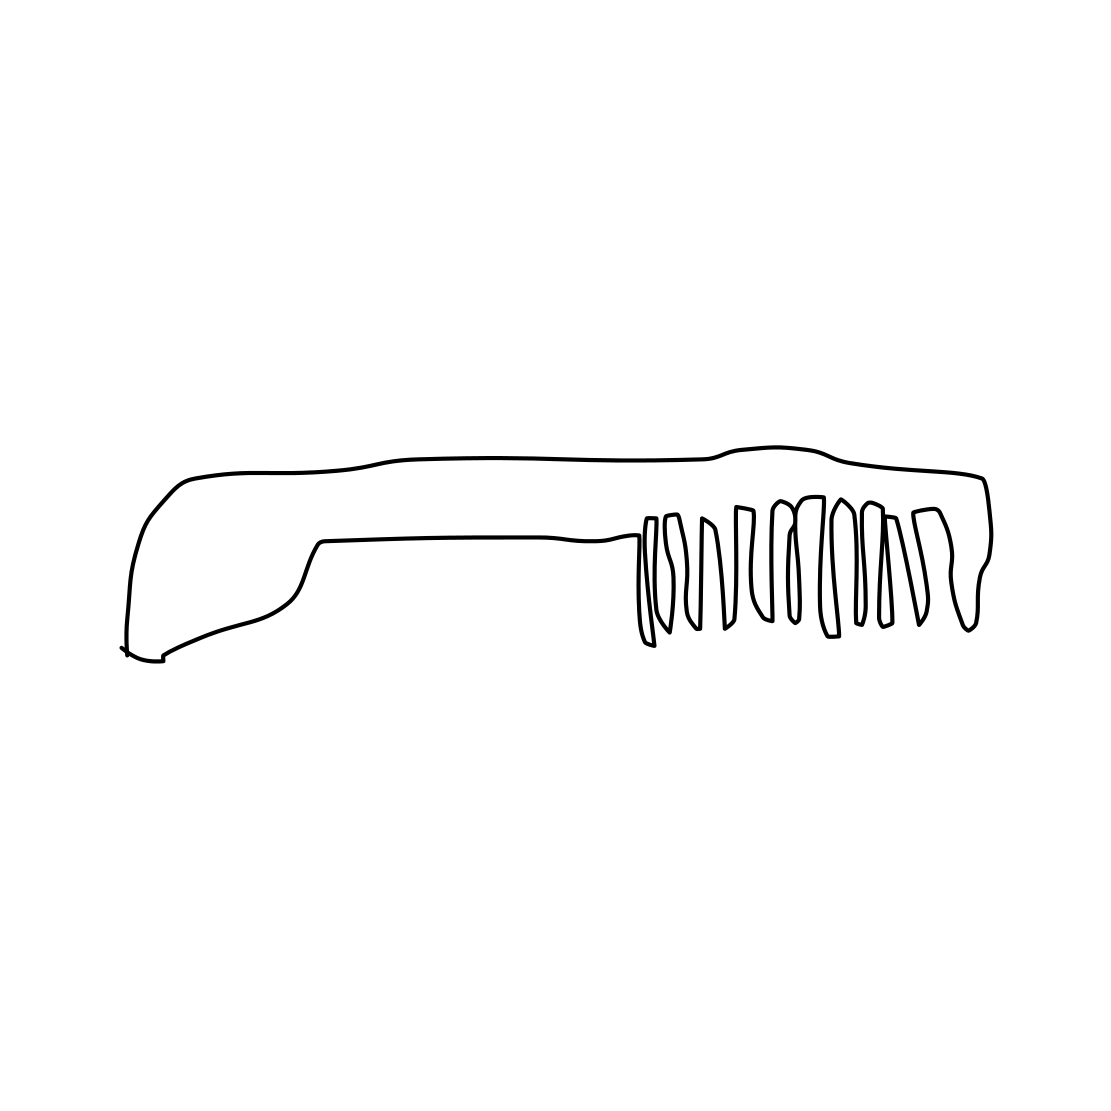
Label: comb